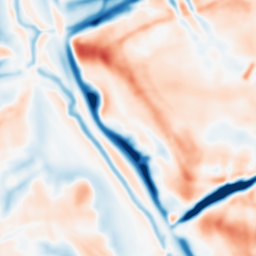
Category: multiscale
Decomposition family: dog_multiscale
Decomposition parameters: sigma_ratio: 1.4
n_scales: 5
base_sigma: 2
Upsampling method: linear_exact
Upsampling parameters: scale: 4
Upsampling scale: 4